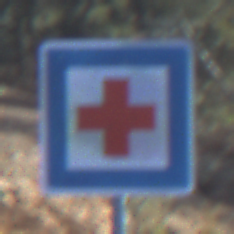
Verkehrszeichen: ErsteHilfe
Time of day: MorningAfternoon
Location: Outdoor (Nature)
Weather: Clear
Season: NotSpecified
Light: Natural